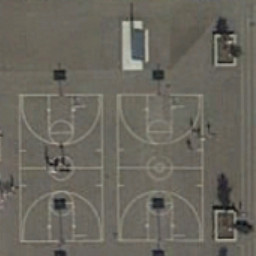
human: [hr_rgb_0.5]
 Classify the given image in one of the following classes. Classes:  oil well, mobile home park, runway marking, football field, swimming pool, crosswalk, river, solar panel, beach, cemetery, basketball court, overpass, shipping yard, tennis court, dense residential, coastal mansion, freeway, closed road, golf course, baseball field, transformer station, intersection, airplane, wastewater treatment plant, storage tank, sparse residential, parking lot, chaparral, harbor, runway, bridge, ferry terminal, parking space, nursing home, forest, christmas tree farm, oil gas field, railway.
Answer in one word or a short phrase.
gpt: basketball court